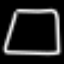
Label: square